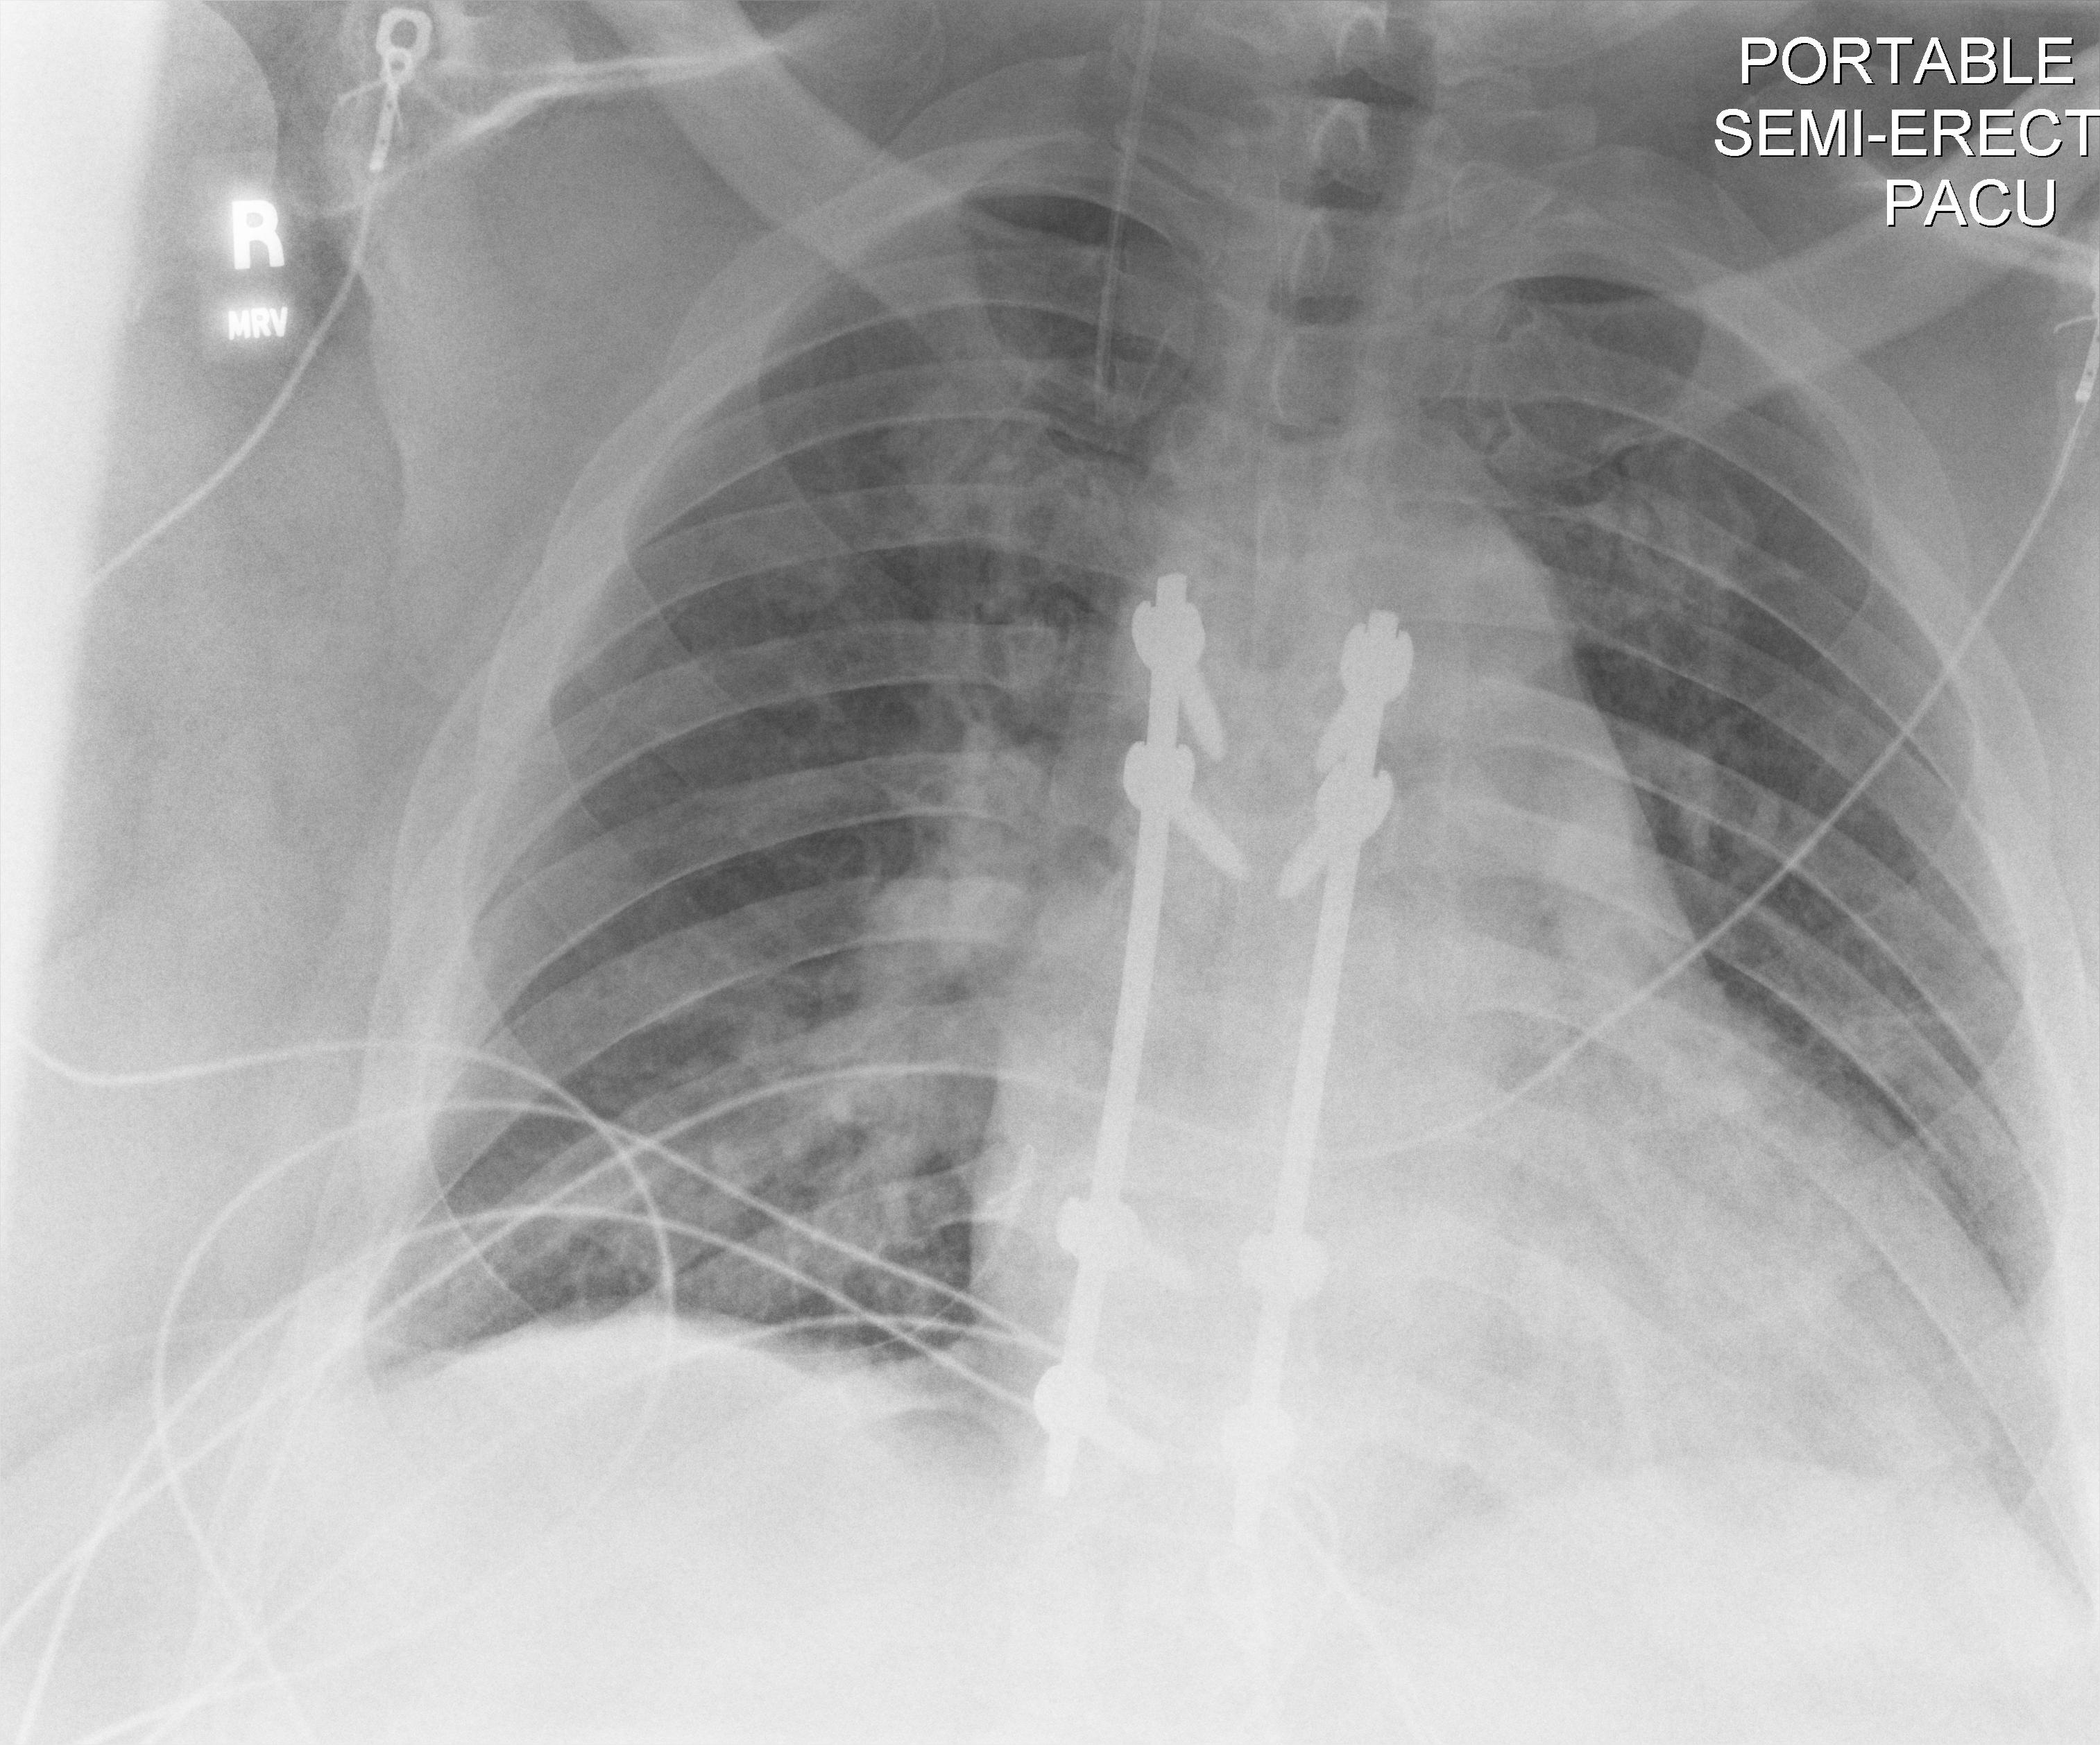
View: AP
Implant manufacturer: Styker everest (K2M)